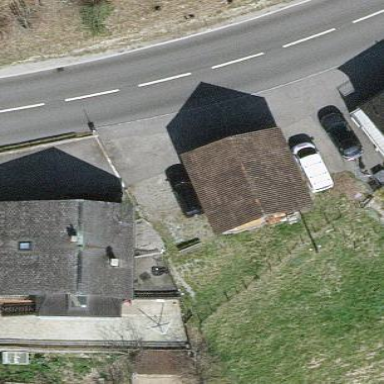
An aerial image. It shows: Shed.